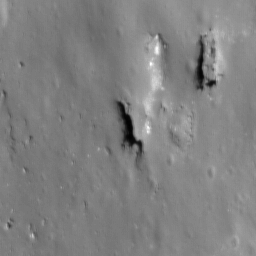
Pit: Proclus 1b
Host crater: Proclus
Host type: impact_melt
Lunar coordinates: latitude 16.296, longitude 46.892